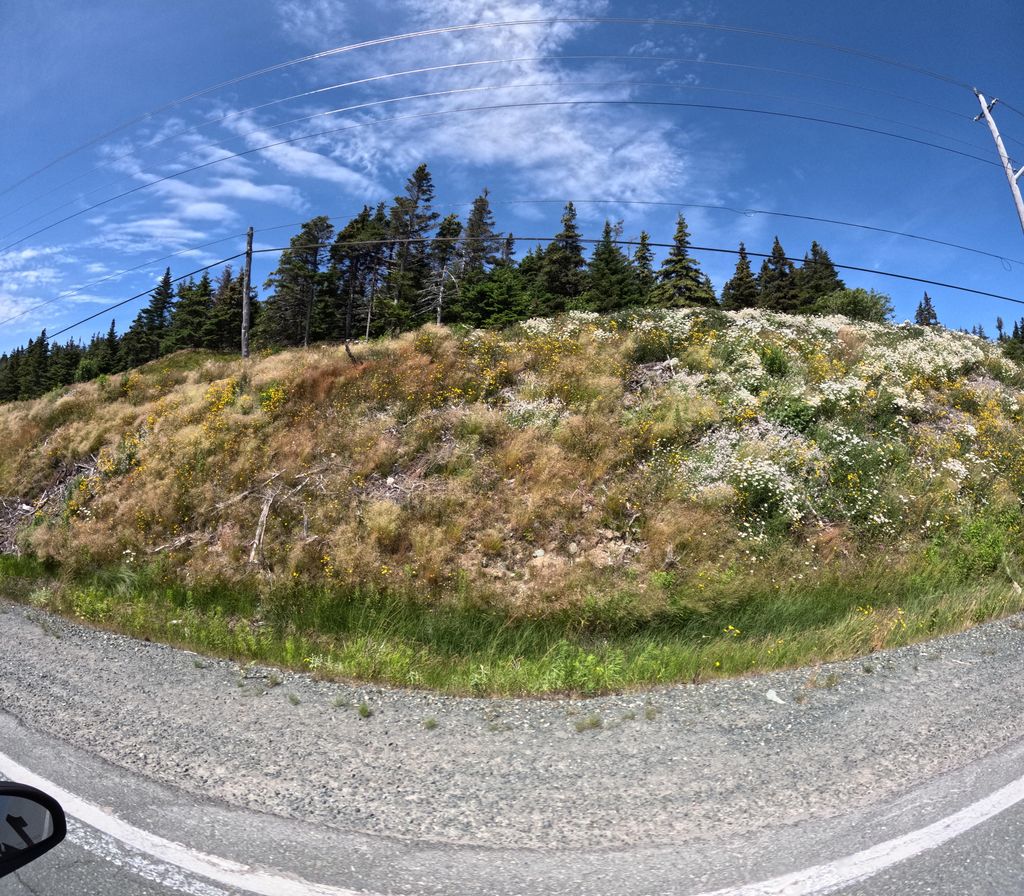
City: st_johns